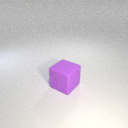
large purple rubber cube